Question: I'd like to find a last (newest) Git commit that is not a merge commit.
(Let's say we just check the commit message, and if it doesn't start with 'Merge' then we assume commit is not a merge - is there some better way BTW?)
I've found this post that could be useful:
<URL>
'''
Show the last commit which message matches a regex
$ git show :/fix
# shows the last commit which has the word "fix" in its message
$ git show :/^Merge
# shows the last merge commit
'''
I can mix those attitudes to show last merge commit (this works well):
'''
$ git show --format=%B ':/^(Merge)'
'''
However the syntax for the regular expression here (starting with ':/') is pretty obscure, not easy to find documentation for, and I don't understand how to invert it. When I try '?!' I get an error:
'''
$ git show --format=%B ':/^(?!Merge)'
fatal: Invalid search pattern: ^(?!Merge)
'''
Can someone guide me how to apply negative match with 'git show'?
Note that the commit messages can be multiline.
Edit:

Let's consider a simple scenario, where all the merges could be fast-forwards (but are not). I want the commit marked in red to be found as "latest".
A script like this seems to do the trick but it's verbose
'''
#!/bin/bash
readCommitMessage () {
local commit="$1"
lastCommitMsg=$(git log -1 --pretty=%B $commit)
#echo "$lastCommitMsg"
}
commit="HEAD"
readCommitMessage
while [[ "$lastCommitMsg" == Merge* ]]; do
commit="$commit""^2"
readCommitMessage "$commit"
done
echo "$lastCommitMsg"
'''
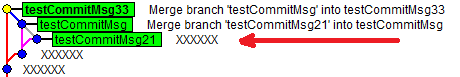
Answer: '''
git rev-list --no-merges -n 1 HEAD
'''
You can also use 'log' instead of 'rev-list' if you want human readable output rather than just the sha1 which is likely to be more useful when scripting.
(You may want to use '--date-order' if you want the latest by date rather than just 'a' latest by topological order.)